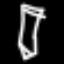
Label: pencil